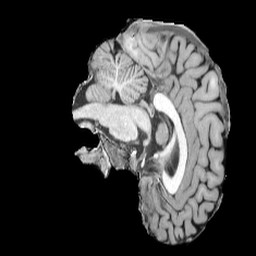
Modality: UNIT1
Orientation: sagittal